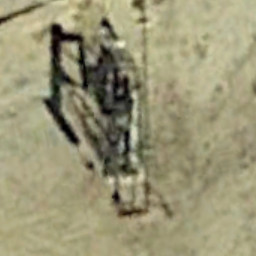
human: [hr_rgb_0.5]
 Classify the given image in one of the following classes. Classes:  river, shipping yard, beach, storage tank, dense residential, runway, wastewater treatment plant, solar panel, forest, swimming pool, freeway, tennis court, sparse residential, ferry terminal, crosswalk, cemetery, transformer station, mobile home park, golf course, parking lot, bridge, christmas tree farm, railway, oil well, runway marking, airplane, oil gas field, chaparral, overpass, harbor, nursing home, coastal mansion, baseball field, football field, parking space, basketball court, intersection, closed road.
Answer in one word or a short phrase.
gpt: oil well